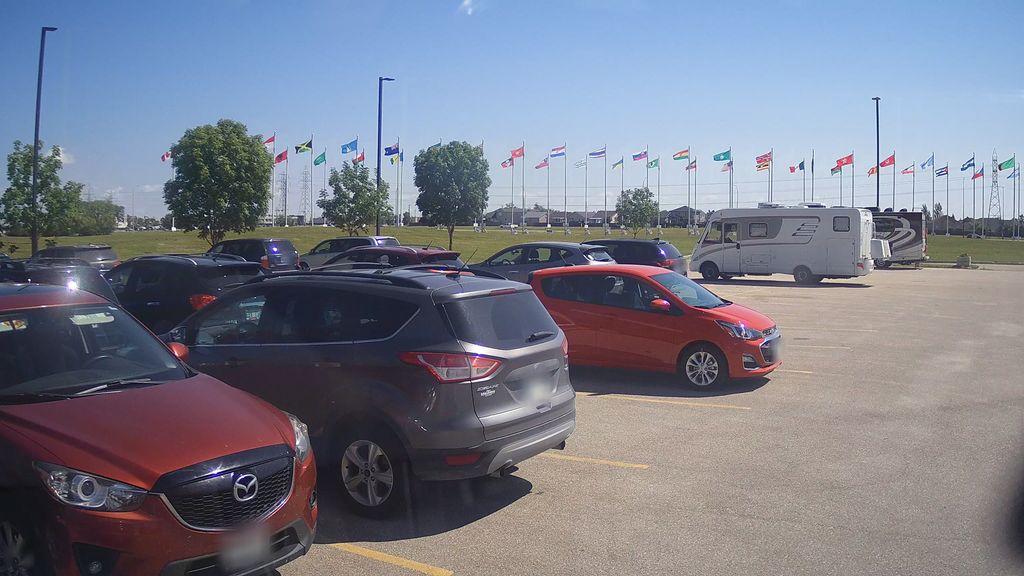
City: winnipeg